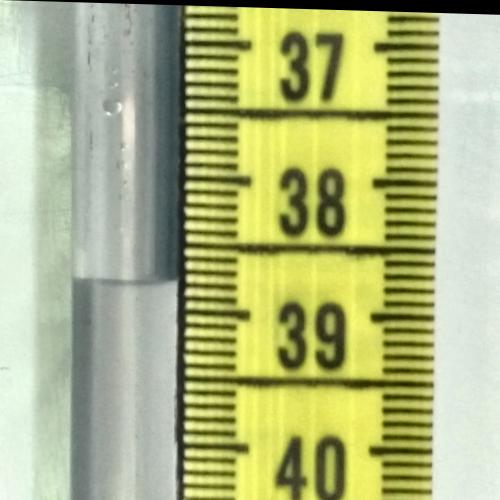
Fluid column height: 38.8 cm